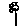
Label: flower